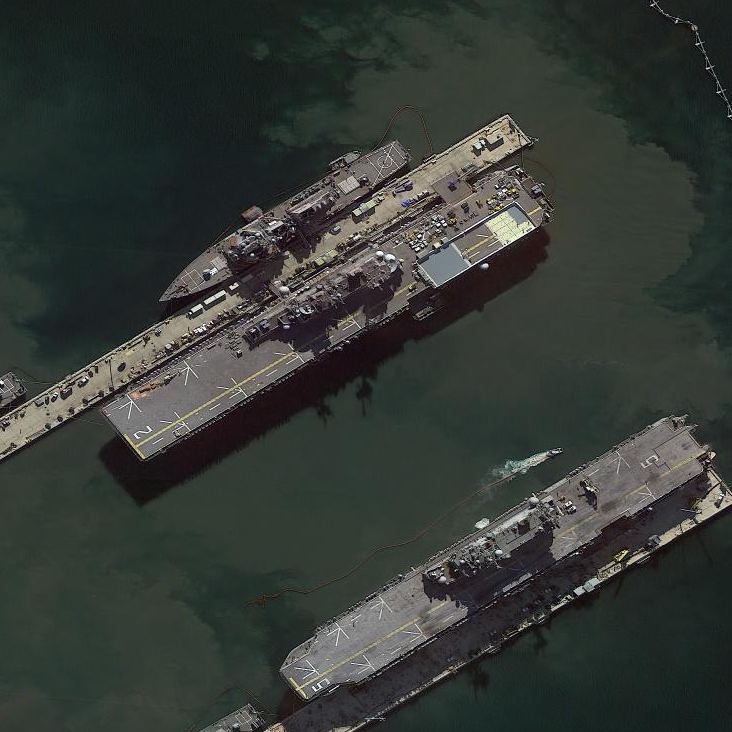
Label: assault